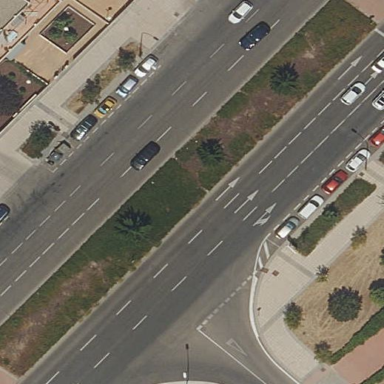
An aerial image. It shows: Grassy area with kerb barrier.